Aerial crown-view tile of a tropical tree (Barro Colorado Island, Panama), acquired 20250124:
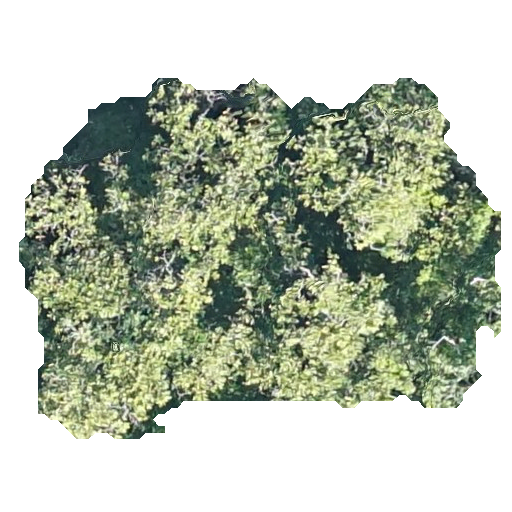
Species: Anacardium excelsum
GBIF accepted scientific name: Anacardium excelsum
Crown area: 203.398 m²